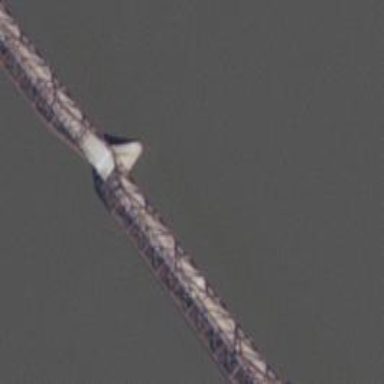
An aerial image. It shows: Path on truss bridge.